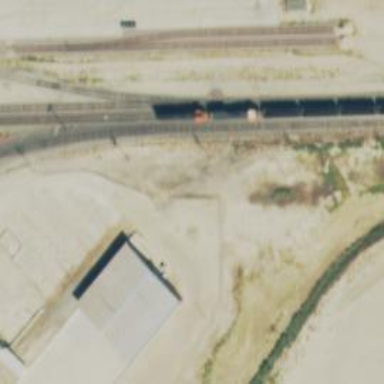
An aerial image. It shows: Disused railway.